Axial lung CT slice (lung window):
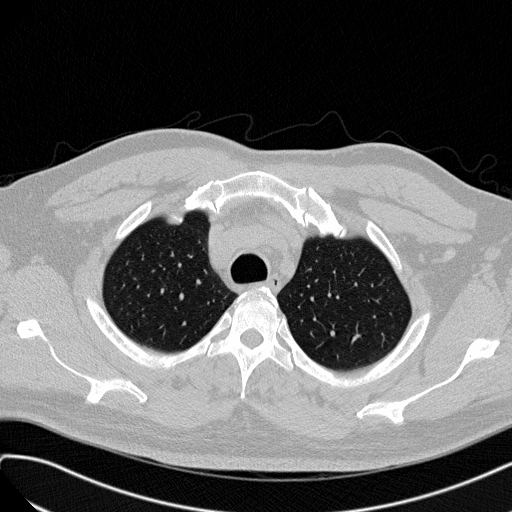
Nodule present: no